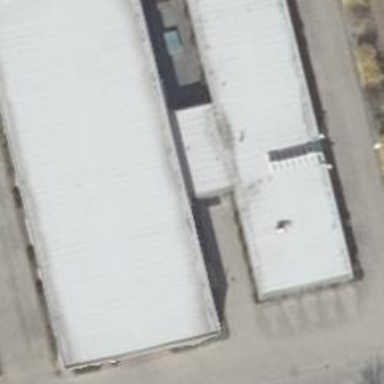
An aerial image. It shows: Commercial building.